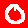
Digit: 0